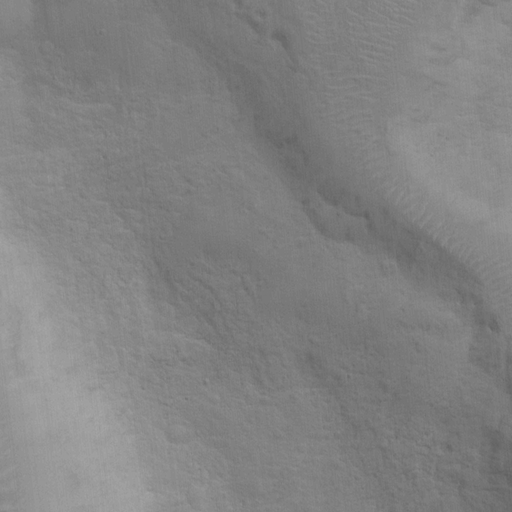
Classes present: Background, Cone